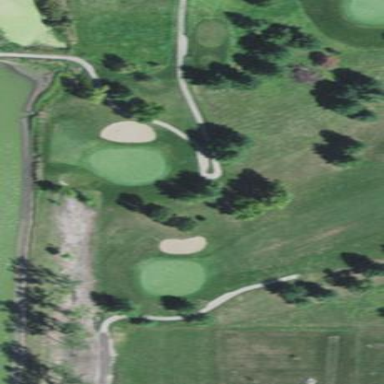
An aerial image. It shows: Rough area in golf course.